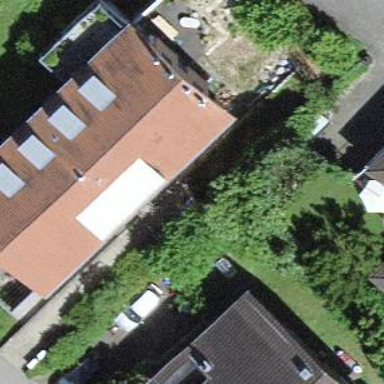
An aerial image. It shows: Simple and straightforward house.